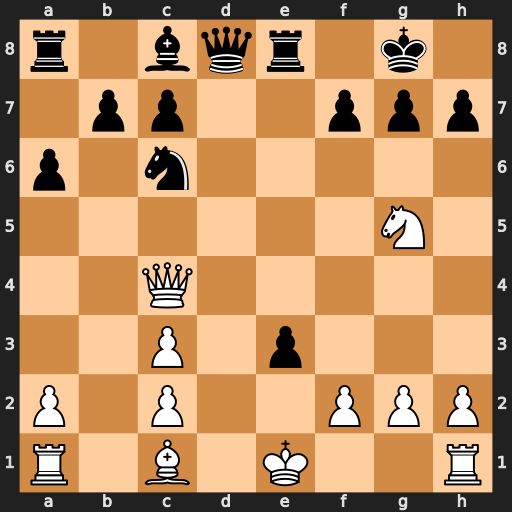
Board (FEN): r1bqr1k1/1pp2ppp/p1n5/6N1/2Q5/2P1p3/P1P2PPP/R1B1K2R
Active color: w
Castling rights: KQ
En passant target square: -
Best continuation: Qxf7+ Kh8 Qh5 exf2+ Kf1 Re1+ Kxf2 Qf6+ Kxe1